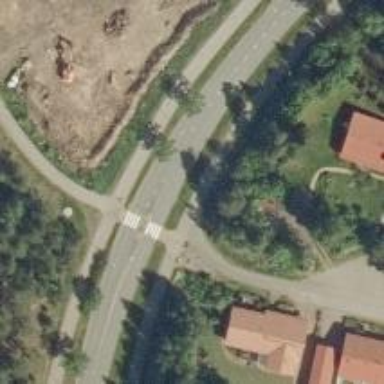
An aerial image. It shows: Cycleway.